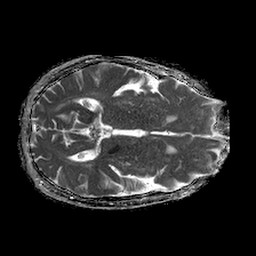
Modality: ADC
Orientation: axial
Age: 79
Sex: male
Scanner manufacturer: philips
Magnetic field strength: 1.5 T
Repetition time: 4.6 s
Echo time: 0.08517 s